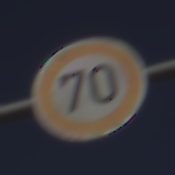
Verkehrszeichen: Geschwindigkeit70
Umgebung: Outdoor, RoadRail
Tageszeit: MorningAfternoon
Wetter: PartlyCloudy
Licht: Natural
Jahreszeit: NotSpecified
Kontrast: HighContrast